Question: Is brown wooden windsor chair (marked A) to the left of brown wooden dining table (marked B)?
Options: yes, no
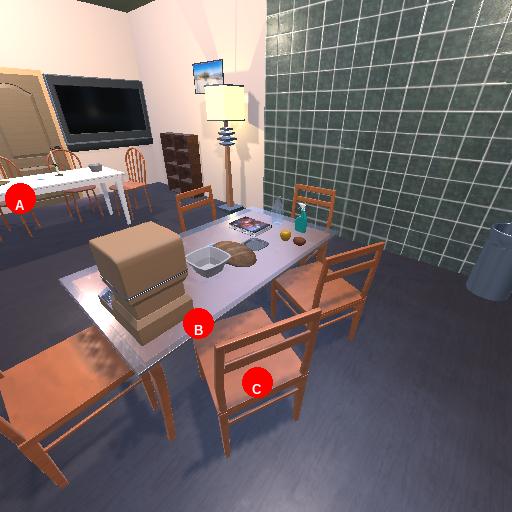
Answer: yes